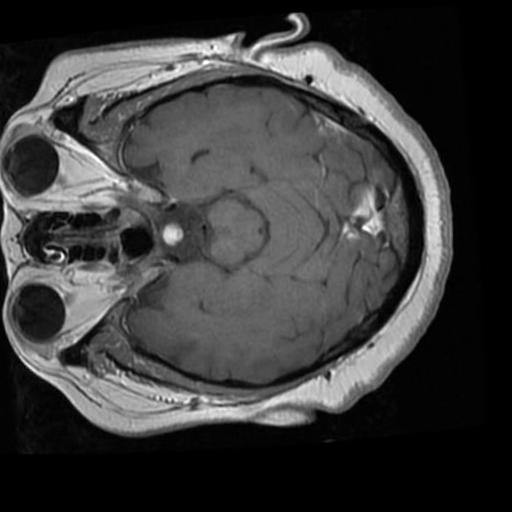
Label: brain_tumor